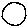
Label: circle